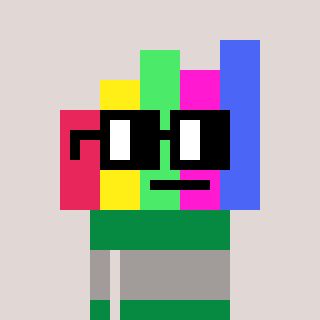
a pixel art character with square black glasses, a bar chart-shaped head and a green-colored body on a warm background